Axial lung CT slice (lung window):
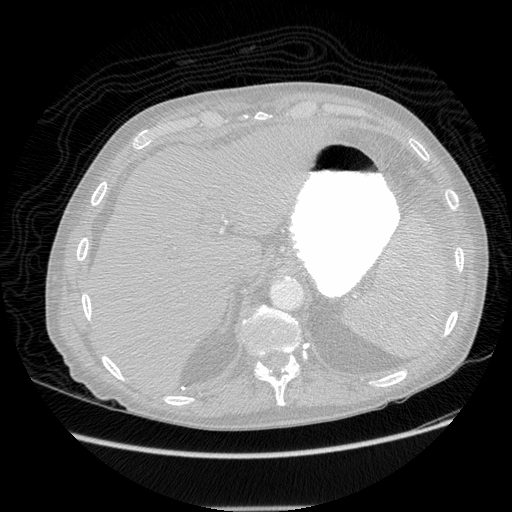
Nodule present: no